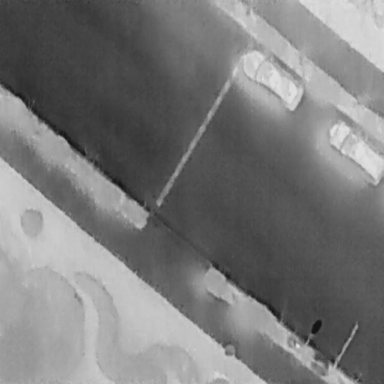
There are two Cars in the infrared image.